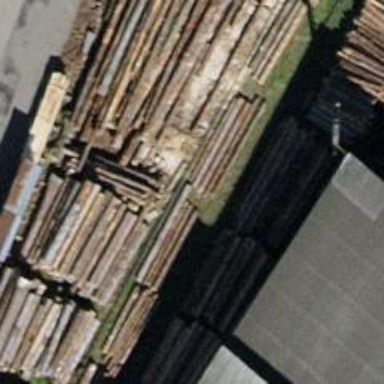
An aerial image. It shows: Sawmill craft.